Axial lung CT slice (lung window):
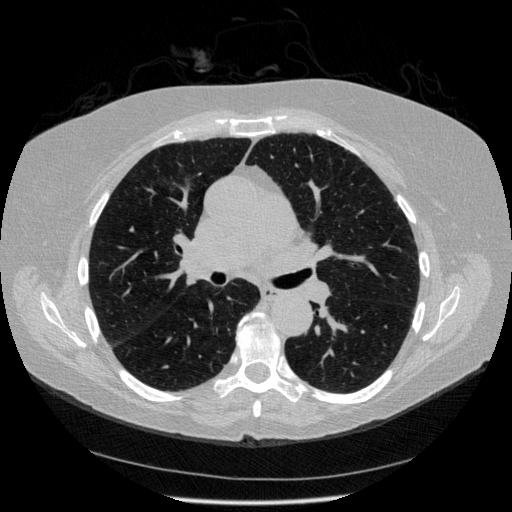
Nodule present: no